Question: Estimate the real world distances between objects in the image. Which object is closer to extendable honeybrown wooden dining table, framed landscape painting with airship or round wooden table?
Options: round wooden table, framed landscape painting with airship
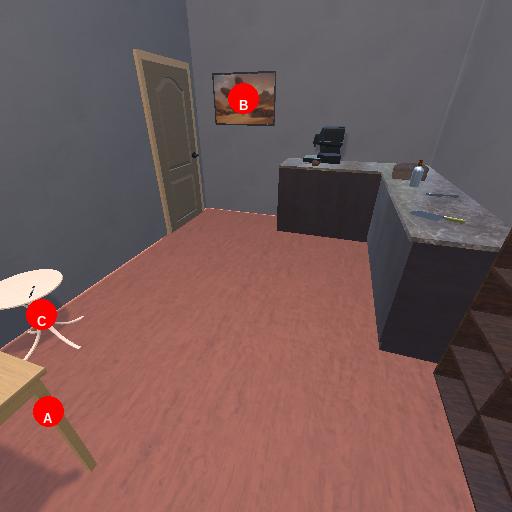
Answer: round wooden table